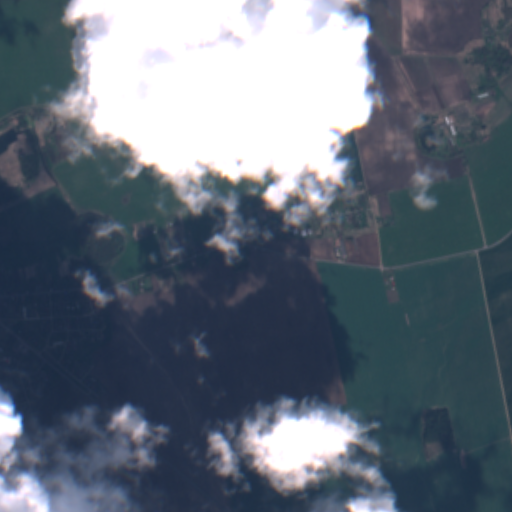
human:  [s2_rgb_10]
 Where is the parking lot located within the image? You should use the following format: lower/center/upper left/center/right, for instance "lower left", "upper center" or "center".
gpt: The parking lot is located in the lower left of the image.
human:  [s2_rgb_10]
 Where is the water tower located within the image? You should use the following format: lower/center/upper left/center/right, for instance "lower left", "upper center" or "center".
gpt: The water tower is located in the lower left of the image.
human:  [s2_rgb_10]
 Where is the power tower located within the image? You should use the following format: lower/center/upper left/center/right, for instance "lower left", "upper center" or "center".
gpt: There is no power tower in the image.